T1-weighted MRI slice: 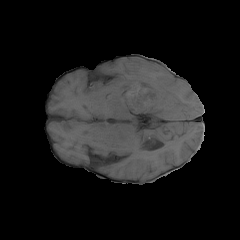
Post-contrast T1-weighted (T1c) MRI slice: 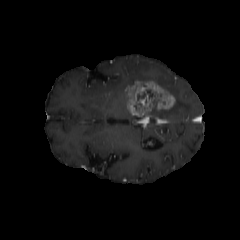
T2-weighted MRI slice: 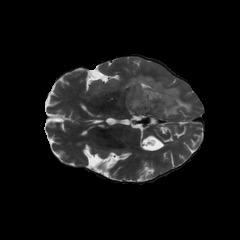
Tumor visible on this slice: yes